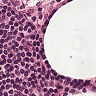
Metastatic tissue present: no